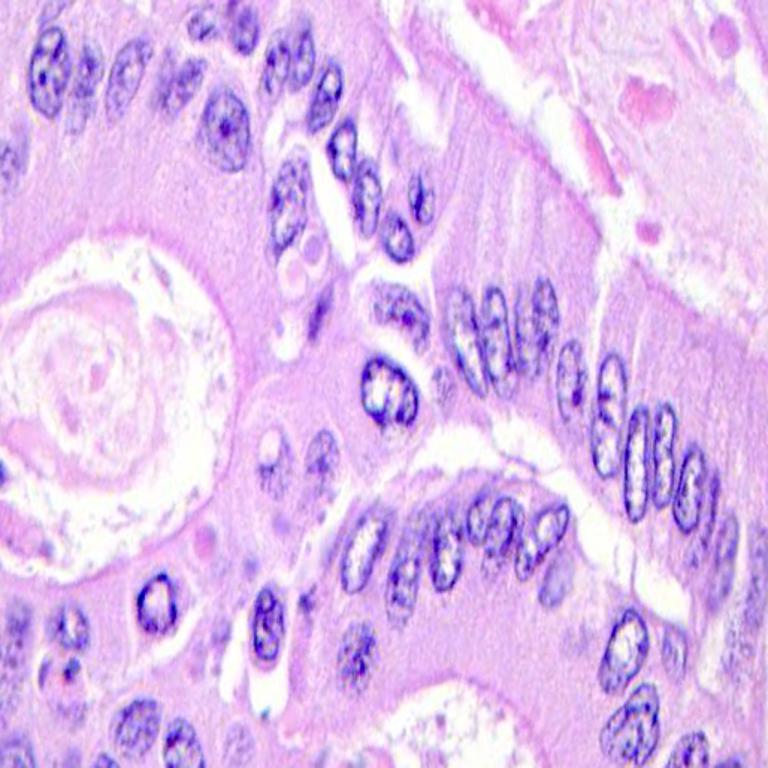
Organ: colon
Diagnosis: adenocarcinomas